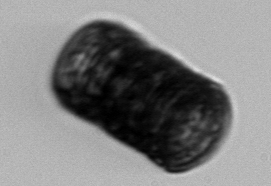
Label: Paralia_sulcata